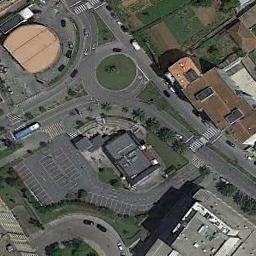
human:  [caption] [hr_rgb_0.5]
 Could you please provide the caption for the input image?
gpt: There are several moving vehicles on the road at the roundabout, And there are some buildings and a large area of ​​farmland around the roundabout .

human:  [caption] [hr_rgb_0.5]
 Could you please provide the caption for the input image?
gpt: The car park is next to the roundabout .

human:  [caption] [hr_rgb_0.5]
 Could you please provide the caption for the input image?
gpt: The roundabout with three exits and entrances is surrounded by some buildings and a parking lot .

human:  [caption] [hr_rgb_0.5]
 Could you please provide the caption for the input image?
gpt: The roundabout is next to the farmland and houses .

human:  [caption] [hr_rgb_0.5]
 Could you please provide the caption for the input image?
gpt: There are some buildings and a parking lot beside the roundabout .